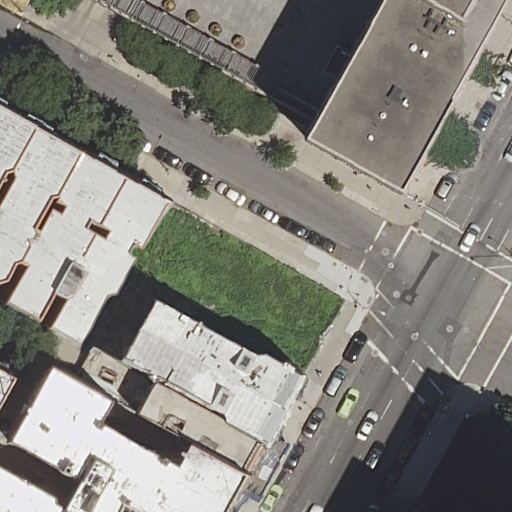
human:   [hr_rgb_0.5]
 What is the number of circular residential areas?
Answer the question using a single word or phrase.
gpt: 0

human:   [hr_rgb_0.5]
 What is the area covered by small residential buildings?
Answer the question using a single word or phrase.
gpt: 14m2

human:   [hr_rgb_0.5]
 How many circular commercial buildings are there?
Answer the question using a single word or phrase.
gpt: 0

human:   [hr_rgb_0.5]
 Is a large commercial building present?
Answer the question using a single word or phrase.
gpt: no

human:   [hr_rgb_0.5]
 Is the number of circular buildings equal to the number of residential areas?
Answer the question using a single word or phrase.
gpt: no

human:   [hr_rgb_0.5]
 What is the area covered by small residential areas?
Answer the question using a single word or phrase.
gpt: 0m2

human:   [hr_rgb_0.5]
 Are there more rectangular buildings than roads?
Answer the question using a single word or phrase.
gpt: no

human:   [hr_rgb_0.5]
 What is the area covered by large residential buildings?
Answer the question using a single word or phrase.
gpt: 3171m2

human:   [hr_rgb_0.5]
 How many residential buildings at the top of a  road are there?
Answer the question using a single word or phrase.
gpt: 3

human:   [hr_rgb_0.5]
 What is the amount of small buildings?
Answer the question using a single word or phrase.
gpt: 1

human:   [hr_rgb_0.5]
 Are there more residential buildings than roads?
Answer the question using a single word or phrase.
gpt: yes

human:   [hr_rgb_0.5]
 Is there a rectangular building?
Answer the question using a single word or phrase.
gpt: yes

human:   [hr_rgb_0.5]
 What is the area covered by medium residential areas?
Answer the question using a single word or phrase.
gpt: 362m2

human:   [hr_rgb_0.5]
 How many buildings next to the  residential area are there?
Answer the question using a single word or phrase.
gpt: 8

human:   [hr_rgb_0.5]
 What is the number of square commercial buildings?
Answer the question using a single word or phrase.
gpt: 0

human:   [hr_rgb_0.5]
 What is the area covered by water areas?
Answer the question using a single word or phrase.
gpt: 0m2

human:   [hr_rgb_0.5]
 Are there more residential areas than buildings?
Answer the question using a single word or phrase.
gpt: no

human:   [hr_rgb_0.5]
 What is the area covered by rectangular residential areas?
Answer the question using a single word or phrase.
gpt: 362m2

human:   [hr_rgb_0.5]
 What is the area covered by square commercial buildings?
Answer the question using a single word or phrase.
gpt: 0m2

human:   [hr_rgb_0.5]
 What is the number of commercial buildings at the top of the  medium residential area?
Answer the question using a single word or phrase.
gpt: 0

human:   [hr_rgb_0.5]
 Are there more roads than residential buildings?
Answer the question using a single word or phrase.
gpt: no

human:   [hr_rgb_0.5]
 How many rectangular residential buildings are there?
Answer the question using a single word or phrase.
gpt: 4

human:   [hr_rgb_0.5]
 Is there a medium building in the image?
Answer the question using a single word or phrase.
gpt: yes

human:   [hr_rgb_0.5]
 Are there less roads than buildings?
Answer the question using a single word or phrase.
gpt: yes

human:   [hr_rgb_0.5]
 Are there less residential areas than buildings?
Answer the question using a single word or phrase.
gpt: yes

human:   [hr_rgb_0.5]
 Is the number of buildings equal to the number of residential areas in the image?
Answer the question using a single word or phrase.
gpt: no

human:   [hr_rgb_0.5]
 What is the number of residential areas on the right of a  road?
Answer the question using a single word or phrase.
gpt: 1

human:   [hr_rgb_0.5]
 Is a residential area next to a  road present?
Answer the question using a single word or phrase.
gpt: yes

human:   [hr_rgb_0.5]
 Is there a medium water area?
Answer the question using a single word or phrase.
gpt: no

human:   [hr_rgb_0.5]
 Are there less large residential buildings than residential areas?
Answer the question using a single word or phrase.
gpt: no

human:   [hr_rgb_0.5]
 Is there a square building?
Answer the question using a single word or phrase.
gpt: no

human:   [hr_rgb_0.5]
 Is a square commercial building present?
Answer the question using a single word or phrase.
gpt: no

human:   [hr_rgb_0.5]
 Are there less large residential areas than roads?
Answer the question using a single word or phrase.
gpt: yes

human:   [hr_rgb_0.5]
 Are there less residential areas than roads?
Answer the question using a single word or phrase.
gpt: yes

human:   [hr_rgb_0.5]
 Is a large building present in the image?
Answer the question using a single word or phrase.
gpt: yes

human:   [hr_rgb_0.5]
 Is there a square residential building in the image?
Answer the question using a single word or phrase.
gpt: no